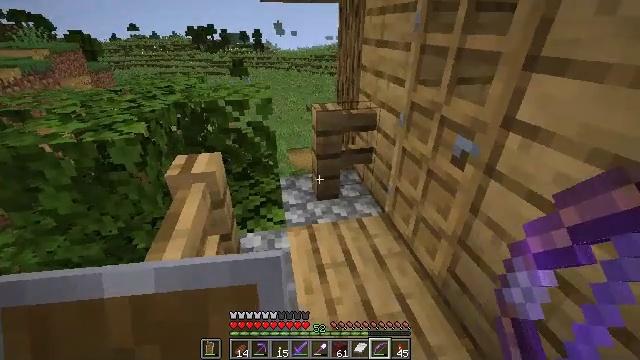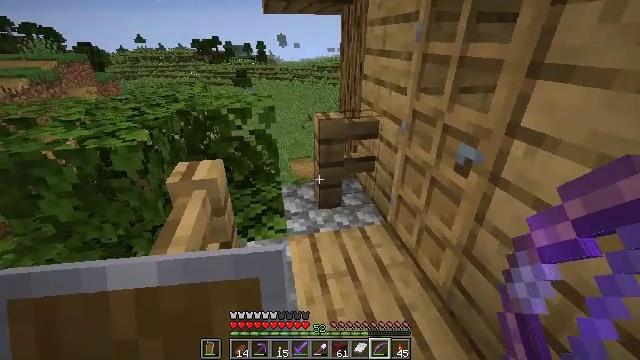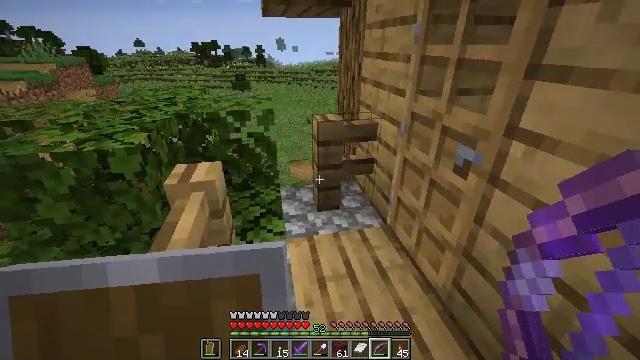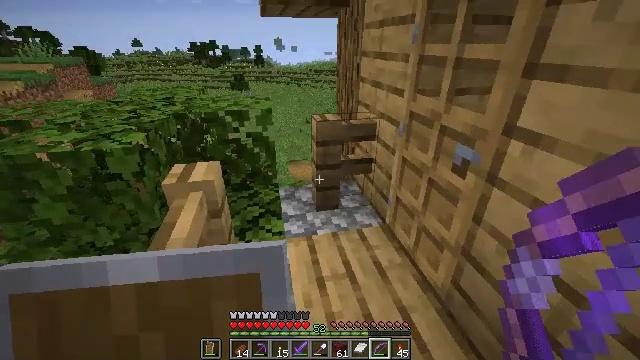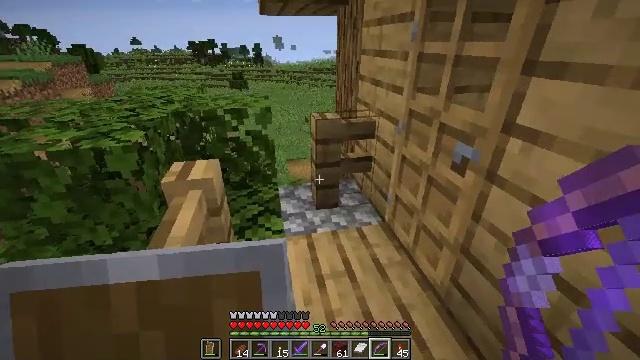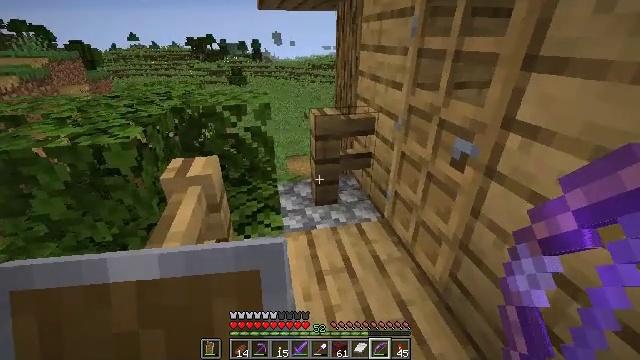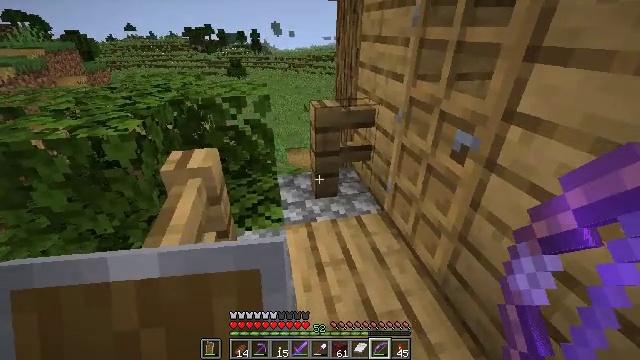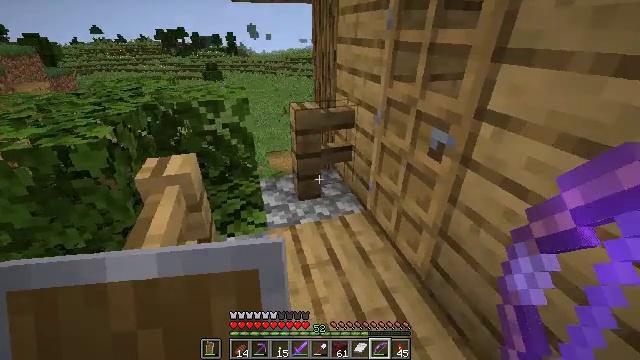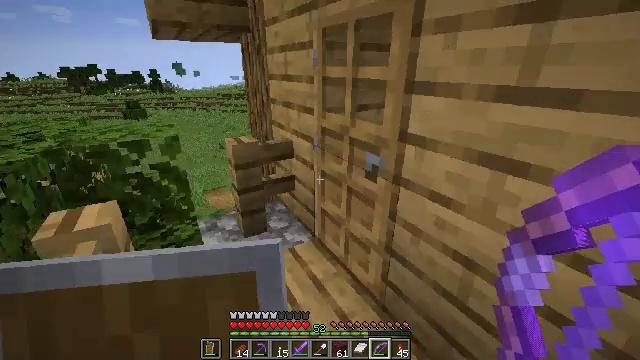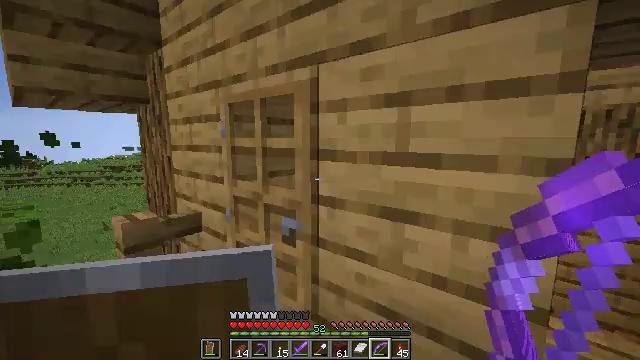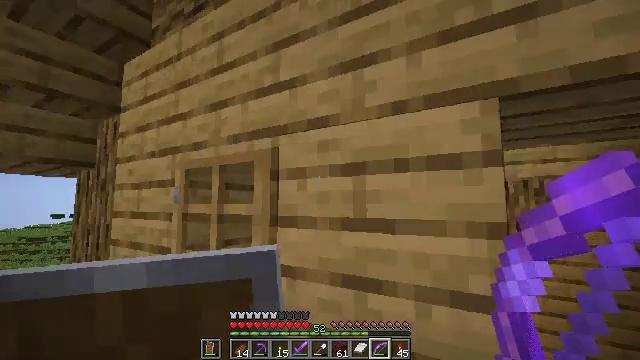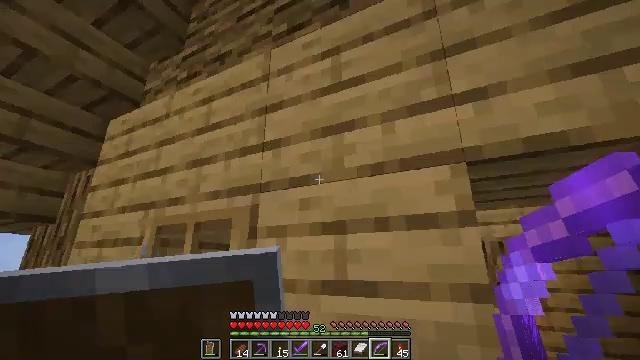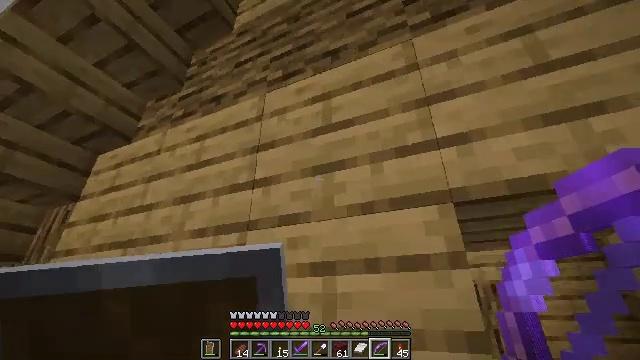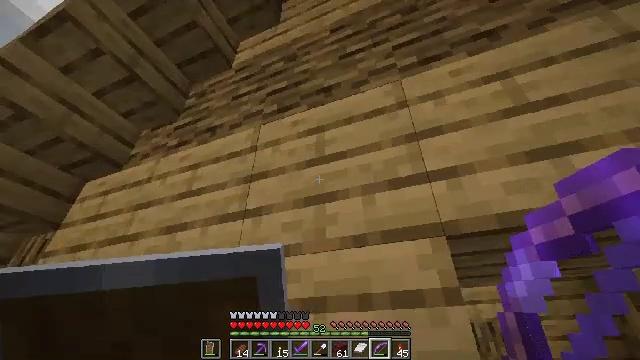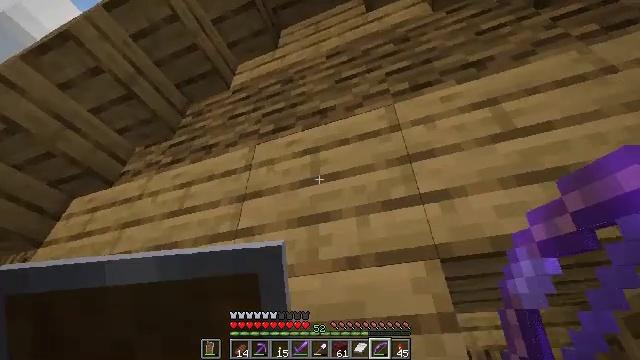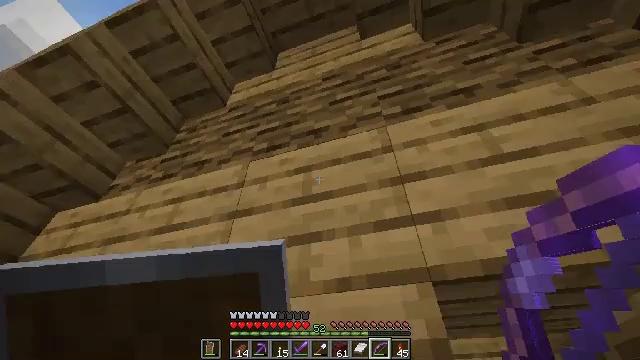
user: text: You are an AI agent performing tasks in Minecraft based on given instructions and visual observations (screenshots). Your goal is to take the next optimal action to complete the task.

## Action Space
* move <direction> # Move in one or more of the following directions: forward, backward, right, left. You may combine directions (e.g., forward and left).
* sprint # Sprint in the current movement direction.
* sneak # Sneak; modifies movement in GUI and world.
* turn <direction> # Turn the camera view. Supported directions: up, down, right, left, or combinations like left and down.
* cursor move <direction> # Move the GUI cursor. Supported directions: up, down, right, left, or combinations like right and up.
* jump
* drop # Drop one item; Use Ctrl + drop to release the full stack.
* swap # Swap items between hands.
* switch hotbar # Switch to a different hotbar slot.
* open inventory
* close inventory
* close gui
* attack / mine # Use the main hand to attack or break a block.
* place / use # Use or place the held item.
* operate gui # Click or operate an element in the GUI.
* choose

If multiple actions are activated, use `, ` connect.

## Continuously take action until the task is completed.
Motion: motion action
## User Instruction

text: Gather the bell for your inventory.
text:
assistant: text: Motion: turn up
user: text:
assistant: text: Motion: no_op
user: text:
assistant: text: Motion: no_op
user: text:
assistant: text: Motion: no_op
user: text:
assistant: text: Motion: no_op
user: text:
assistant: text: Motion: turn down
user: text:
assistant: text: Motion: turn right
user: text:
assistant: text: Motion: turn right and up
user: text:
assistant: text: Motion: turn right and up
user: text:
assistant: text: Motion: turn right and up
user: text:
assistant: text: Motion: turn right and up
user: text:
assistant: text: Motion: turn right and up
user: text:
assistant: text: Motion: turn right and up
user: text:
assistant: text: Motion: turn right and up
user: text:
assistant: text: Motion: turn right and up
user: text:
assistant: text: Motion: turn right and up
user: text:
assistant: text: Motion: turn right and up
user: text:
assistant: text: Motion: turn right and up
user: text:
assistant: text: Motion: no_op
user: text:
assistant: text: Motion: no_op
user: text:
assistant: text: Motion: turn up
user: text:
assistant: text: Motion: no_op
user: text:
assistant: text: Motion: turn right
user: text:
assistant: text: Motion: turn right
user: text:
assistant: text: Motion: turn right
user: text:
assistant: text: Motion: turn right and down
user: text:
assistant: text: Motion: turn right and down
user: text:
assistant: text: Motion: turn right and down
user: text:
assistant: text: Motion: turn right and down
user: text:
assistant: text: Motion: turn right and down